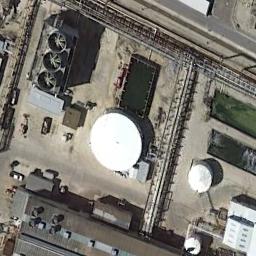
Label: storage_tank